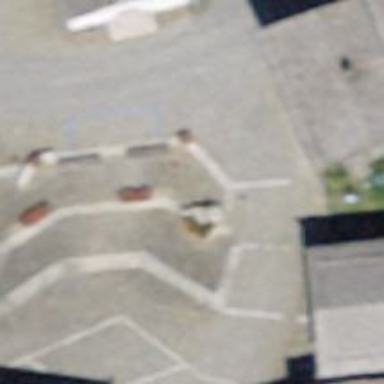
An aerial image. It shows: Brown bench in the vicinity.